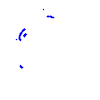
Particle: pion